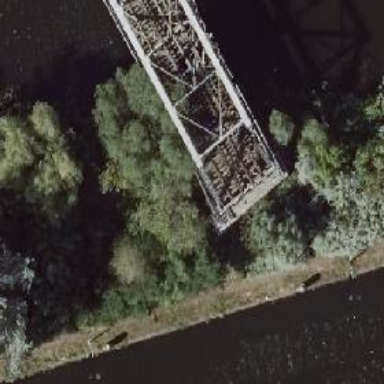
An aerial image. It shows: Disused railway bridge with contact lines. This bridge is part of historic railway line.